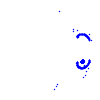
Particle: electron